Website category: sports
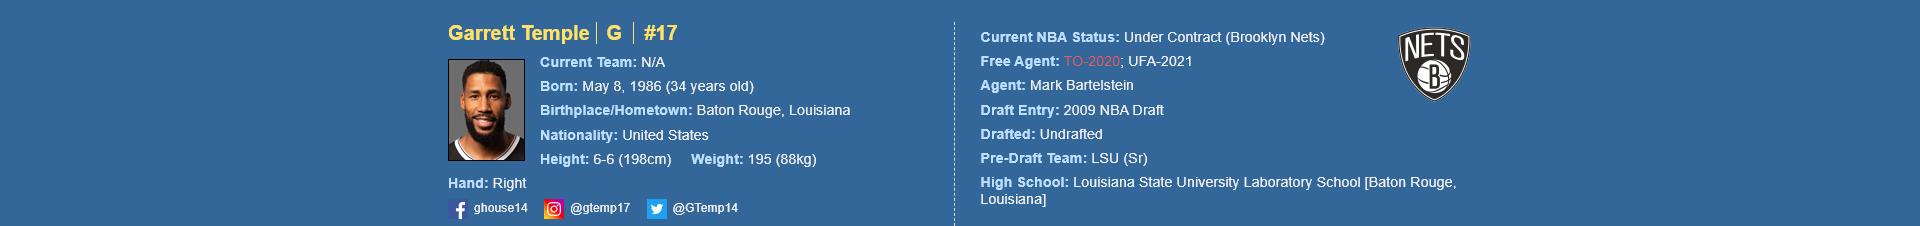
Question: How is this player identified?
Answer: Garrett Temple

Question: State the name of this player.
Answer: Garrett Temple

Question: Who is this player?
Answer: Garrett Temple

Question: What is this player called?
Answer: Garrett Temple

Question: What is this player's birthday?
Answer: May 8, 1986

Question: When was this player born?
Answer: May 8, 1986

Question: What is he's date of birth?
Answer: May 8, 1986

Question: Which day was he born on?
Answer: May 8, 1986

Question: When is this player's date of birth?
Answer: May 8, 1986

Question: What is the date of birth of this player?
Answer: May 8, 1986

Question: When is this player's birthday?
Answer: May 8, 1986

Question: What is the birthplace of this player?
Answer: Baton Rouge, Louisiana

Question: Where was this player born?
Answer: Baton Rouge, Louisiana

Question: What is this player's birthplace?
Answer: Baton Rouge, Louisiana

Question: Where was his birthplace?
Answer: Baton Rouge, Louisiana

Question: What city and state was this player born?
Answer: Baton Rouge, Louisiana

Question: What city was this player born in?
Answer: Baton Rouge, Louisiana

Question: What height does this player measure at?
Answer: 6-6 (198cm)

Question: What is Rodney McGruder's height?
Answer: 6-6 (198cm)

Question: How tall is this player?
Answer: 6-6 (198cm)

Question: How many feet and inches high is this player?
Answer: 6-6 (198cm)

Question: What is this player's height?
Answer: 6-6 (198cm)

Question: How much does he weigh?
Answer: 195 (88kg)

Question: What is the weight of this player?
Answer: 195 (88kg)

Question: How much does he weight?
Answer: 195 (88kg)

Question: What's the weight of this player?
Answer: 195 (88kg)

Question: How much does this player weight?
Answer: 195 (88kg)

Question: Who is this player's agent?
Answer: Mark Bartelstein

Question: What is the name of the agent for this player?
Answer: Mark Bartelstein

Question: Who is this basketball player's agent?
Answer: Mark Bartelstein

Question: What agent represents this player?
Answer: Mark Bartelstein

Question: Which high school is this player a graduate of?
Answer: Louisiana State University Laboratory School

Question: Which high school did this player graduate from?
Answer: Louisiana State University Laboratory School

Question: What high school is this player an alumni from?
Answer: Louisiana State University Laboratory School

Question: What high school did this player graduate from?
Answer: Louisiana State University Laboratory School

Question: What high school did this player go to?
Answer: Louisiana State University Laboratory School

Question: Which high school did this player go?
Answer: Louisiana State University Laboratory School